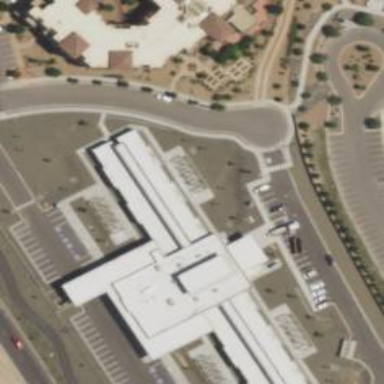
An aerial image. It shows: Hospital building.